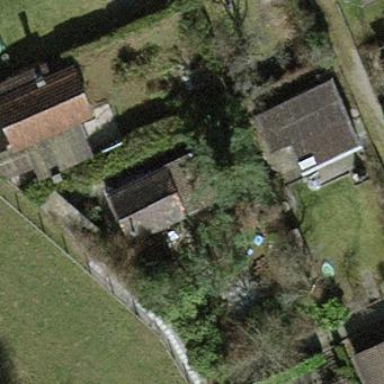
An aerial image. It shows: Allotment house.